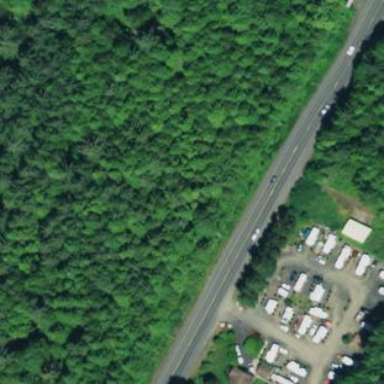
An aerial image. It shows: Caravan site for tourism.